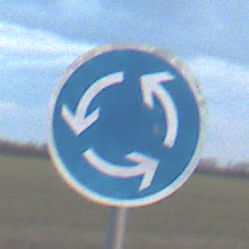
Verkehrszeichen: Kreisverkehr
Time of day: SunriseSunset
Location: Outdoor (Nature)
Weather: PartlyCloudy
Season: NotSpecified
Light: Natural